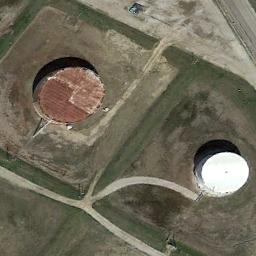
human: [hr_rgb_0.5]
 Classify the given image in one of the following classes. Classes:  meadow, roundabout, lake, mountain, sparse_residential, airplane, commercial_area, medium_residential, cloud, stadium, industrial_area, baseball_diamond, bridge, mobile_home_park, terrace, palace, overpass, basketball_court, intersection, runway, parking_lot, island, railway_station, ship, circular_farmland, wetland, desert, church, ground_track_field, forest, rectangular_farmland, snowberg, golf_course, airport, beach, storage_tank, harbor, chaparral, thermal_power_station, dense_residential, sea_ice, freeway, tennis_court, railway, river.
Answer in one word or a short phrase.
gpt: storage_tank